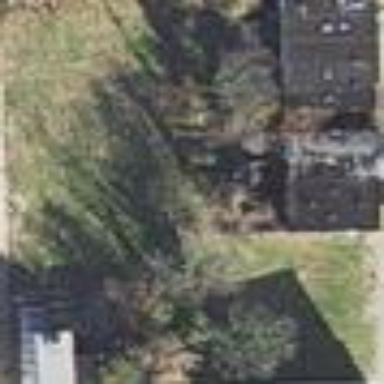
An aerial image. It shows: Brownfield site.